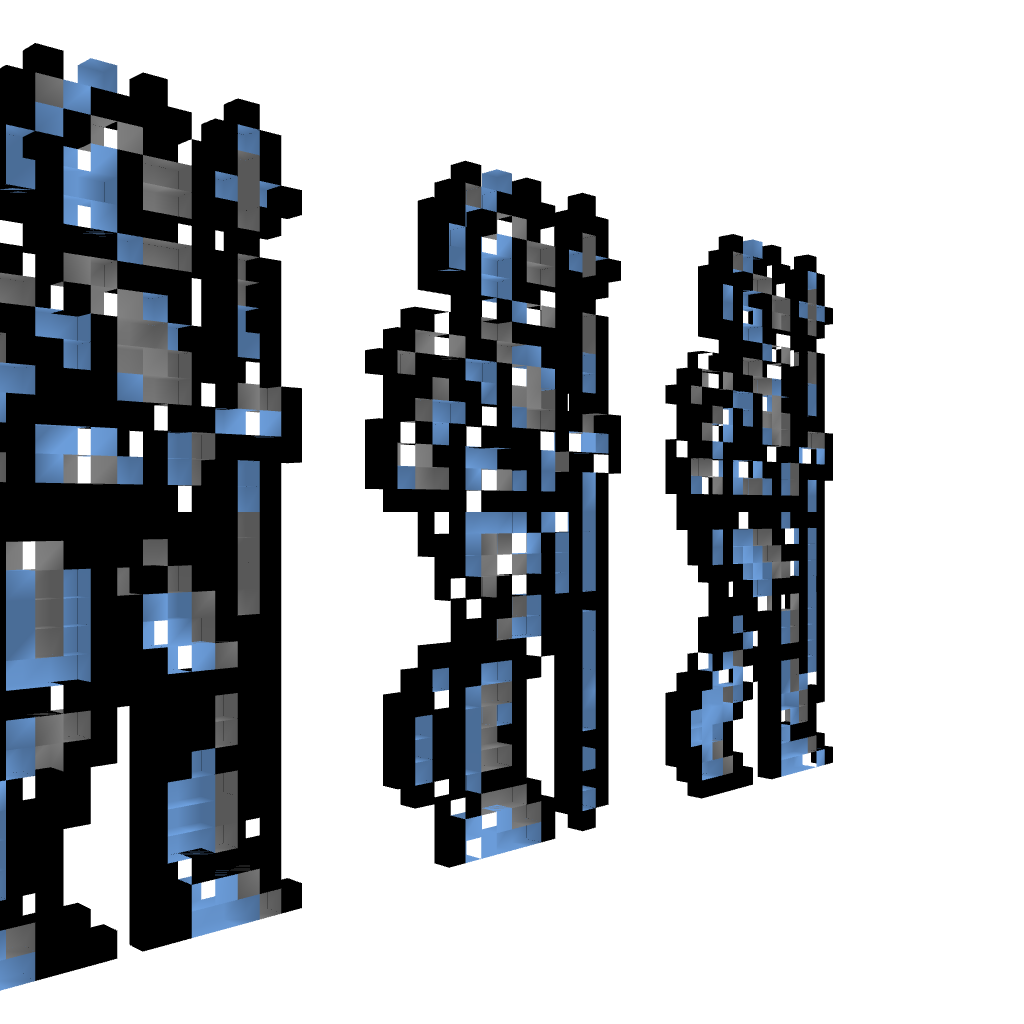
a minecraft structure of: Armor From Castlevania 1 bad low quality